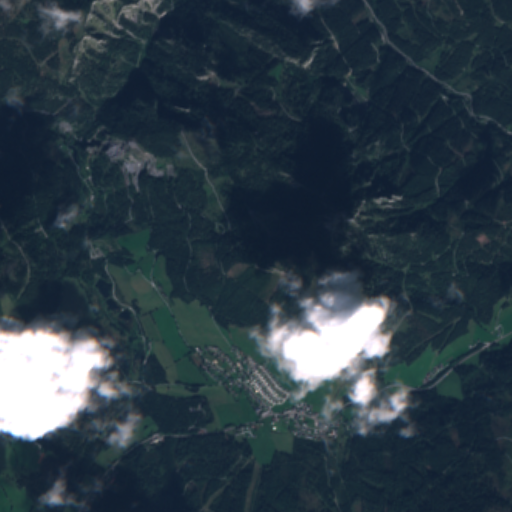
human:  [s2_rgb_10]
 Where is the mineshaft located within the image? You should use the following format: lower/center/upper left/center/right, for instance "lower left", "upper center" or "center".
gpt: The mineshaft is located in the center left of the image.
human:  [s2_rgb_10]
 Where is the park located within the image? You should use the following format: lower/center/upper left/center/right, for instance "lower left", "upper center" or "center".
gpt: The park is located in the lower left of the image.
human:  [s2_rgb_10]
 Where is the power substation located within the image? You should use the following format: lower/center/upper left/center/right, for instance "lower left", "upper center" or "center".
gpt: The power substation is located in the lower center of the image.
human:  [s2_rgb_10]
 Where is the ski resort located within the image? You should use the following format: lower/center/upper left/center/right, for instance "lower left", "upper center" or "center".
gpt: The ski resort is located in the lower left of the image.
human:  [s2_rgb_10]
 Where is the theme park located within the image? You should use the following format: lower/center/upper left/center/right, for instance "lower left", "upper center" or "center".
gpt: The theme park is located in the lower left of the image.
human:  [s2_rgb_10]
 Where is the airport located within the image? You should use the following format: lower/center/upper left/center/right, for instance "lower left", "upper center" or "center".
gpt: There is no airport in the image.